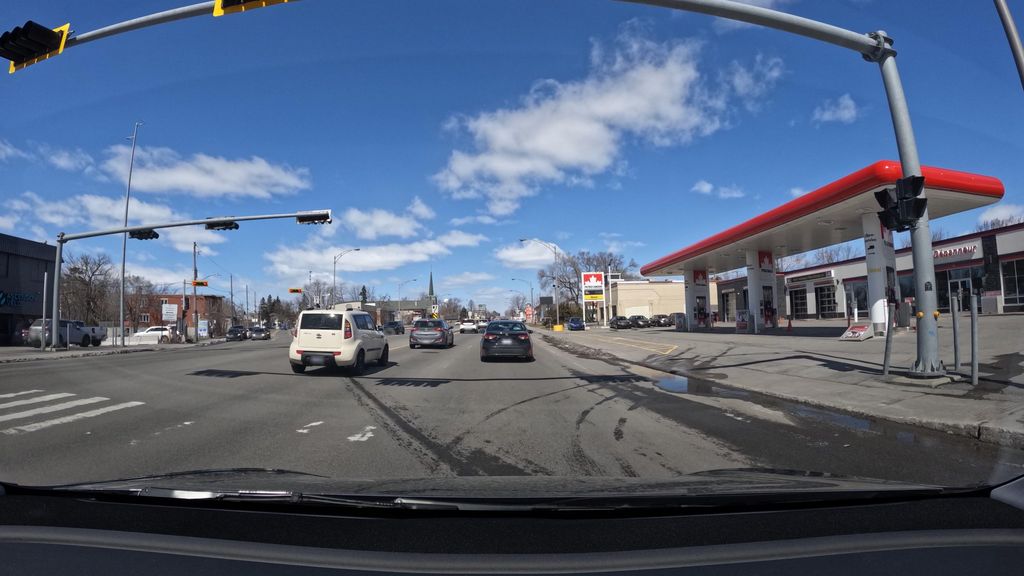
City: montreal